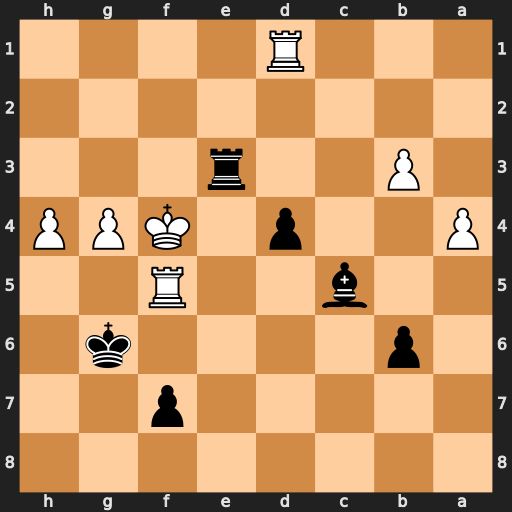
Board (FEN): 8/5p2/1p4k1/2b2R2/P2p1KPP/1P2r3/8/3R4
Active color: b
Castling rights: -
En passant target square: -
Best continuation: Bd6+ Re5 Bxe5#